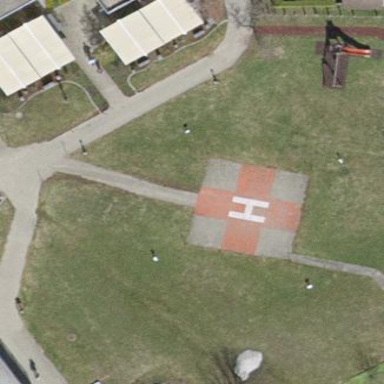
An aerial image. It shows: Helipad with paved surface at the airport.